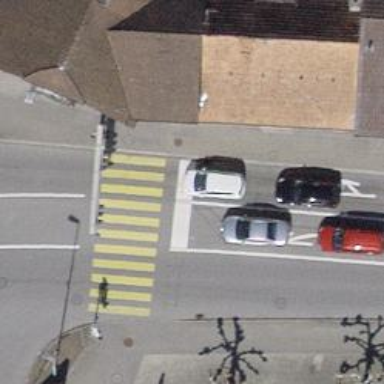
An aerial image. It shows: Road crossing with traffic signals.